The image is a wavelet scalogram (time versus scale/frequency) of a rolling-element bearing's vibration signal. Based on the visible evidence, which condition applies: normal, inner_race, outer_race, ball?
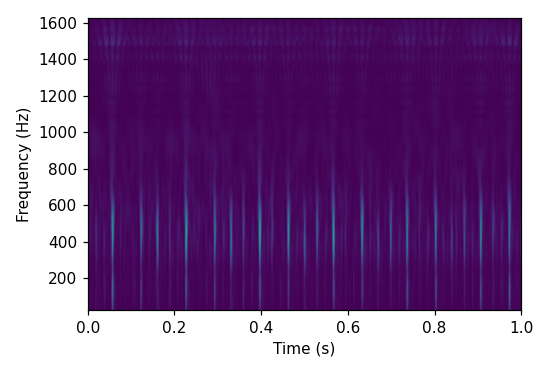
Answer: outer_race